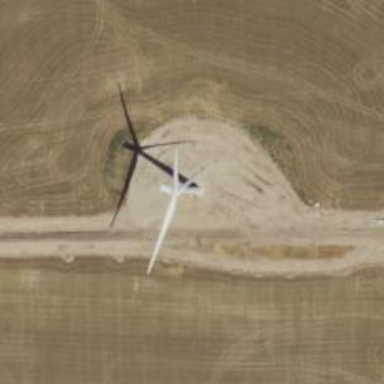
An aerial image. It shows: Wind generator using horizontal axis wind turbines.